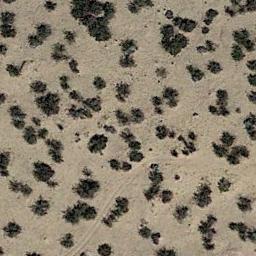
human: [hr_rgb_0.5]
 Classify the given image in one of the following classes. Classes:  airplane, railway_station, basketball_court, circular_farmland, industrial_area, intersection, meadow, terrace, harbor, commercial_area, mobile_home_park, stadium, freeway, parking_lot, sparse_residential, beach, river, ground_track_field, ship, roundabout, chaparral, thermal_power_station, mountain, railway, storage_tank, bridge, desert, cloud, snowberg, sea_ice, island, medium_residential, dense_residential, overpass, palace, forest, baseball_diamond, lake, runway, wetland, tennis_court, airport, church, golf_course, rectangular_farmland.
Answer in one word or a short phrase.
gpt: chaparral